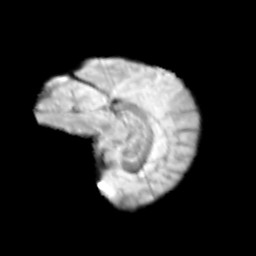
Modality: T2w
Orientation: sagittal
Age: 11
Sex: female
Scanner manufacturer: siemens
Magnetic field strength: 3 T
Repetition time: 3.8 s
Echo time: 0.07 s